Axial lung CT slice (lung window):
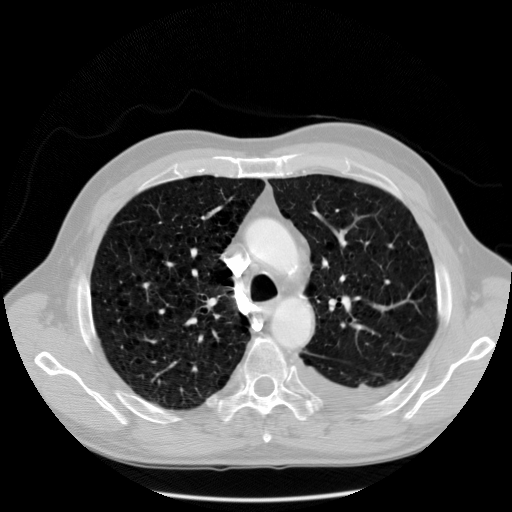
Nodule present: no